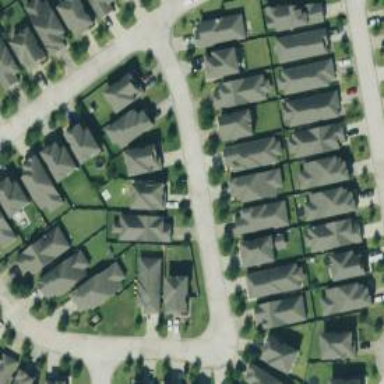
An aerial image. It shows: Residential neighbourhood.